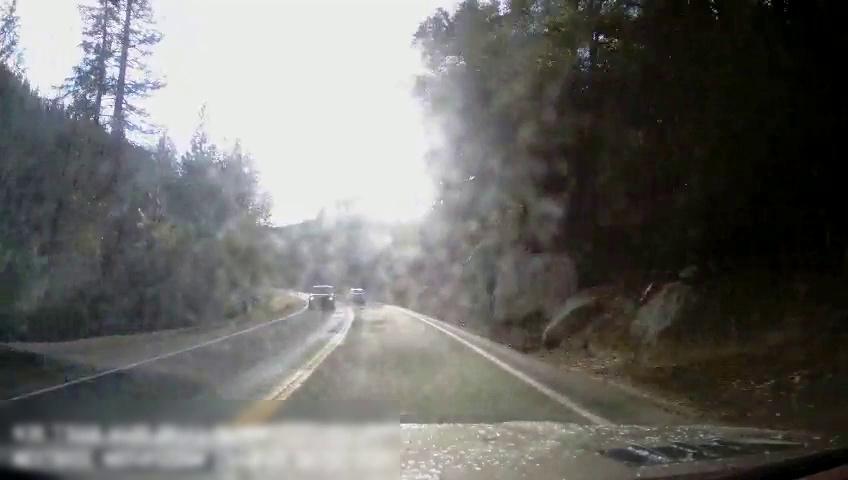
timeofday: Day
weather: Sunny
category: Drivable Space
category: Vehicles | SUV
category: Vehicles | Car
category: Lanes | Opposite Lane
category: Lanes | Current Lane
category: Lanes | Current Lane
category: Lanes | Current Lane